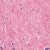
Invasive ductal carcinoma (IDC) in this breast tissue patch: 0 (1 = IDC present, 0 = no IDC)